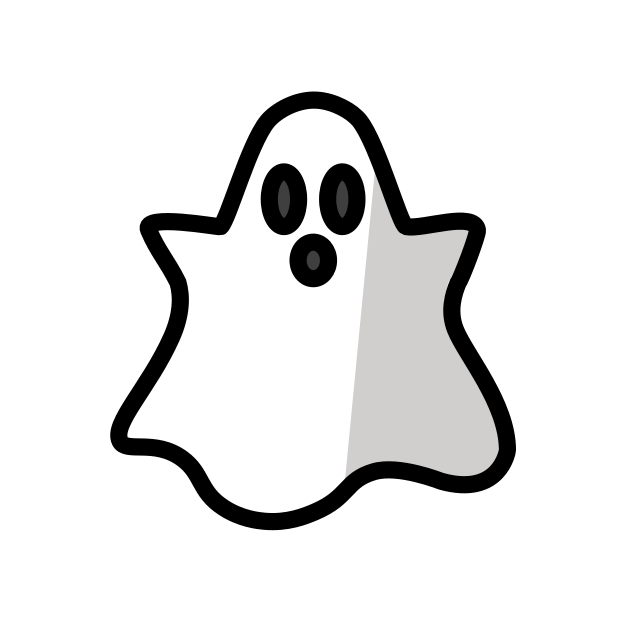
Emoji: 👻
Name: ghost
Unicode: 0x1f47b